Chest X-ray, PA view. Patient: 58 years old, sex M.
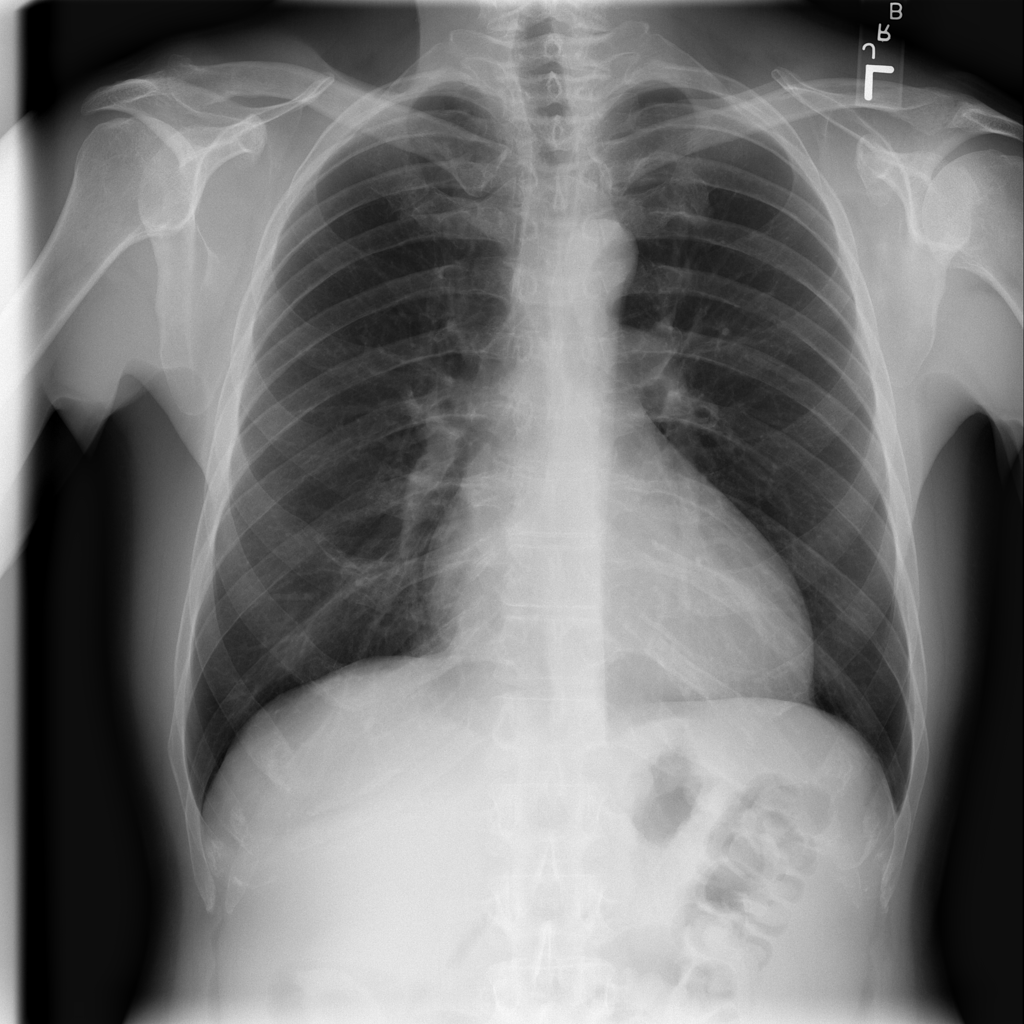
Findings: No Finding